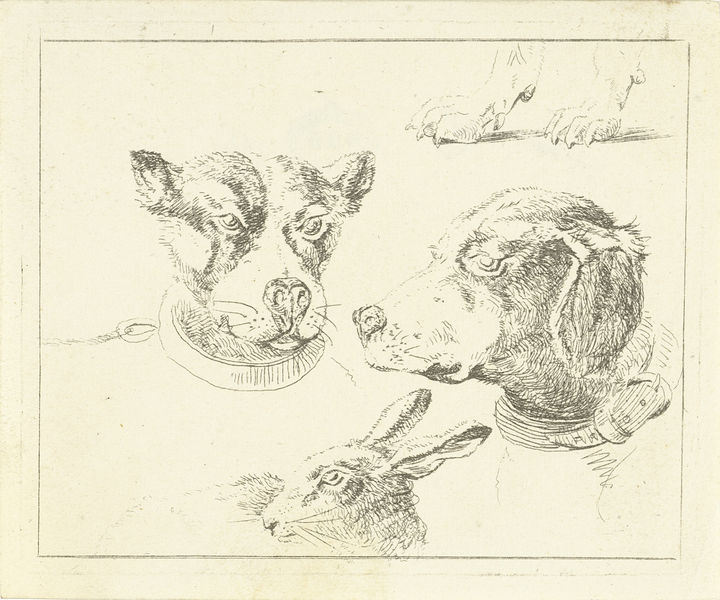
Titel: Studieblad met twee hondenkoppen, poten van hond en kop van haas
Künstler: Jan Dasveldt
Standort: Amsterdam
Institution: Rijksmuseum
Schlagwörter: black, collar, face, modern, nose, two, head, eyes, feet, drawing, paper, black and white, fur, animals, bird, dog, dogs, outline, sketch, faces, tie, neck, renaissance, ears, pencil, animal, eye, claws, paw, paws, whiskers, border, heads, dürer, unfinished, hunting, hare, radierung, hounds, rabbit, claw, pads, bunny, muzzle, drawinf, talons, yoke, linedrawing, koppel